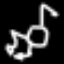
Label: frog